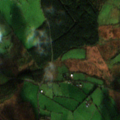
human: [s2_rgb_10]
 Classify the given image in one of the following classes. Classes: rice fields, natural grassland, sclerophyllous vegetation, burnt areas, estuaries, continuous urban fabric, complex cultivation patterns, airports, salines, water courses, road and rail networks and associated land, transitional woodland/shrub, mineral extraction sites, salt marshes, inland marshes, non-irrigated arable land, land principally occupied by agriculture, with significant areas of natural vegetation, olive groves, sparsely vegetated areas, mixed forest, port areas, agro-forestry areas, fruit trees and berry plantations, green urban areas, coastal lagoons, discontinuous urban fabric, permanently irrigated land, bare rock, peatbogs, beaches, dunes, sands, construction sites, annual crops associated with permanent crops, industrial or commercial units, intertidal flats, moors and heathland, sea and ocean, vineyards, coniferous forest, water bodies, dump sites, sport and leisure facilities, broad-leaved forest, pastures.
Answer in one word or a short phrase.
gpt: pastures, coniferous forest, transitional woodland/shrub, peatbogs